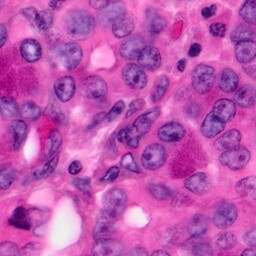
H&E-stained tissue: Pancreatic